Question: I'm trying to emmulate the following:

Any ideas how? Basically all photos have the same height and photos are arrange/cropped/resized dynamically to fit perfectly on rows so there are no jagged sides left or right. If you resize the browser window it resizes the photos as well to fit. I have tried isotope and jquery masonry and neither give me this effect.
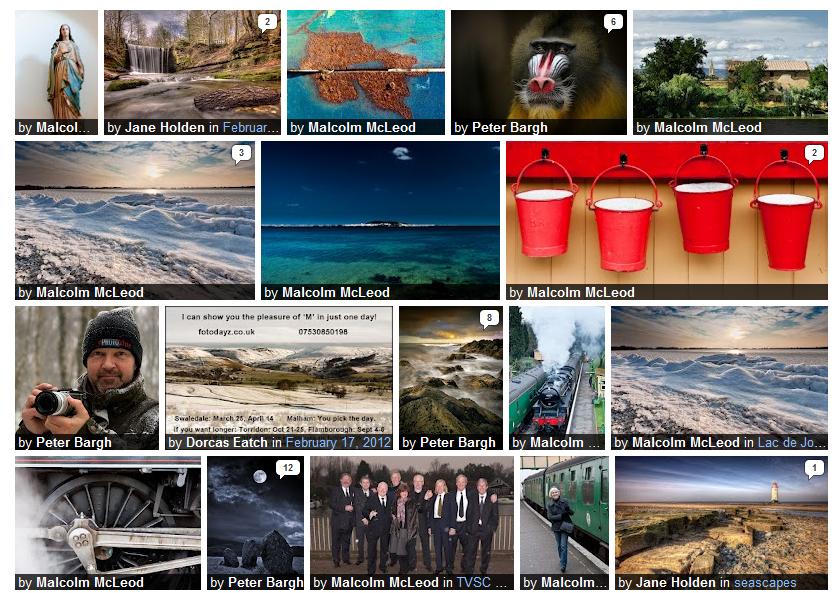
Answer: I just implemented this very thing. Here's how I did it:
1. When the page loads, I measure the available width of the target container (the container where my images will live), and call this maxWidth
2. I make an AJAX call, passing the maxWidth up to the server
3. I determine my list of gallery images to display on the server, and process each one by one
4. During iteration of my list, I keep adding images to a row, the row's length being the maxWidth available (which I passed up). Once an image overflows the maxWidth, I calculate the overflow amount
5. I take that overflow amount, divide it by the number of images in my row, and subtract that value off each of the images in the row (so one image doesn't get its width reduced too much)
6. I repeat this for each row, so each row adds up to exactly maxWidth
Some things I had to consider:
1. I had to take into account the width of the margins I wanted in between each image, and factor that into the maxWidth accumulated value when processing each row.
2. We needed a corner stamp image (an image that was larger and was fixed in the top left corner. This image encompassed two rows, and was wider than my other thumbnails. I had to calculate a different maxWidth for the first 2 rows as a consequence.
3. I had to recalculate the dimensions when the browser was resized. Binding to the resize event of the window caused multiple AJAX calls during dragging. I had to fix the resize event so it only fired when done.
Overall, the image gallery turned out quite well. He's a screenshot.